Interaction volume radius: 5 \u00c5
Interaction volume height: 15 \u00c5
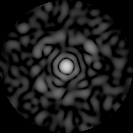
Disorder parameter: 0.7891